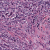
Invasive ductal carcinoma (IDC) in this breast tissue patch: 1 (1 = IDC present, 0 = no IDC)